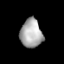
Tissue: lung
Cell type: Epithelial cells
Senescence score: 0.2331
Nuclear area (px): 611
Mean DAPI intensity: 170.774